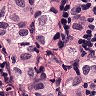
Metastatic tissue present: yes